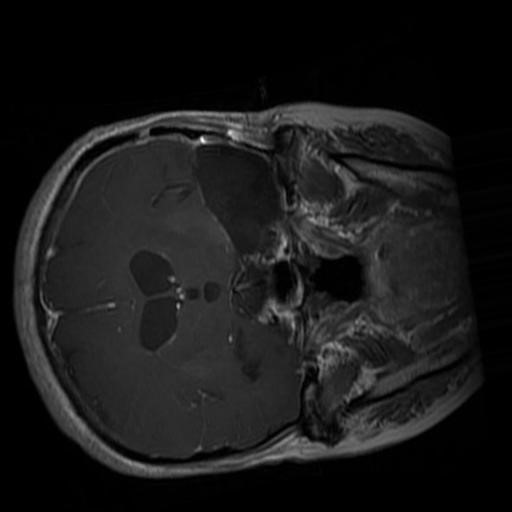
Label: brain_glioma